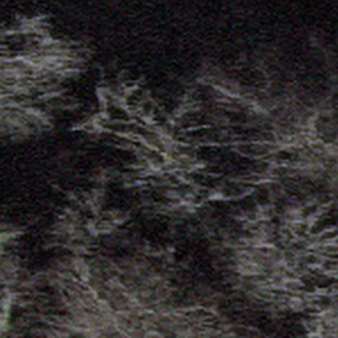
Label: other